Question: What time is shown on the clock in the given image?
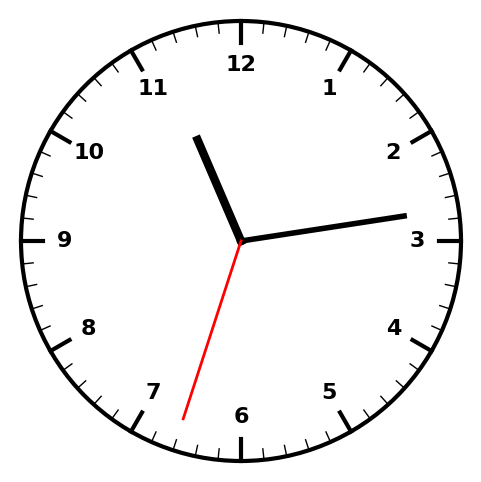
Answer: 11:13:33